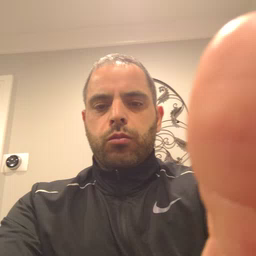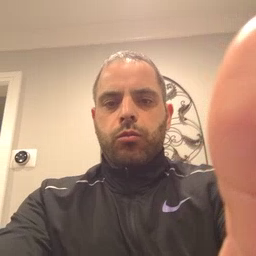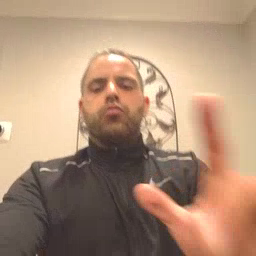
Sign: yucky